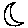
Label: moon